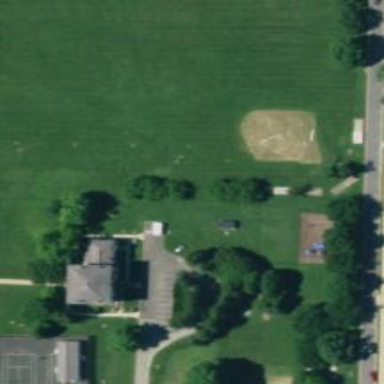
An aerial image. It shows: Baseball pitch for leisure land activities.